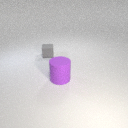
large purple rubber cylinder to the right of small gray rubber cube